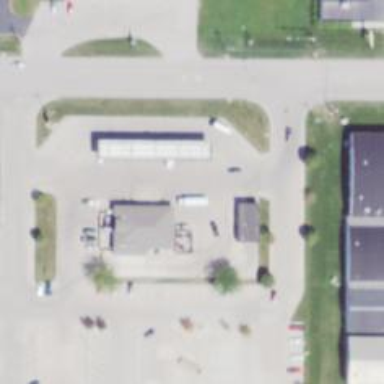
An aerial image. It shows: Convenience shop.